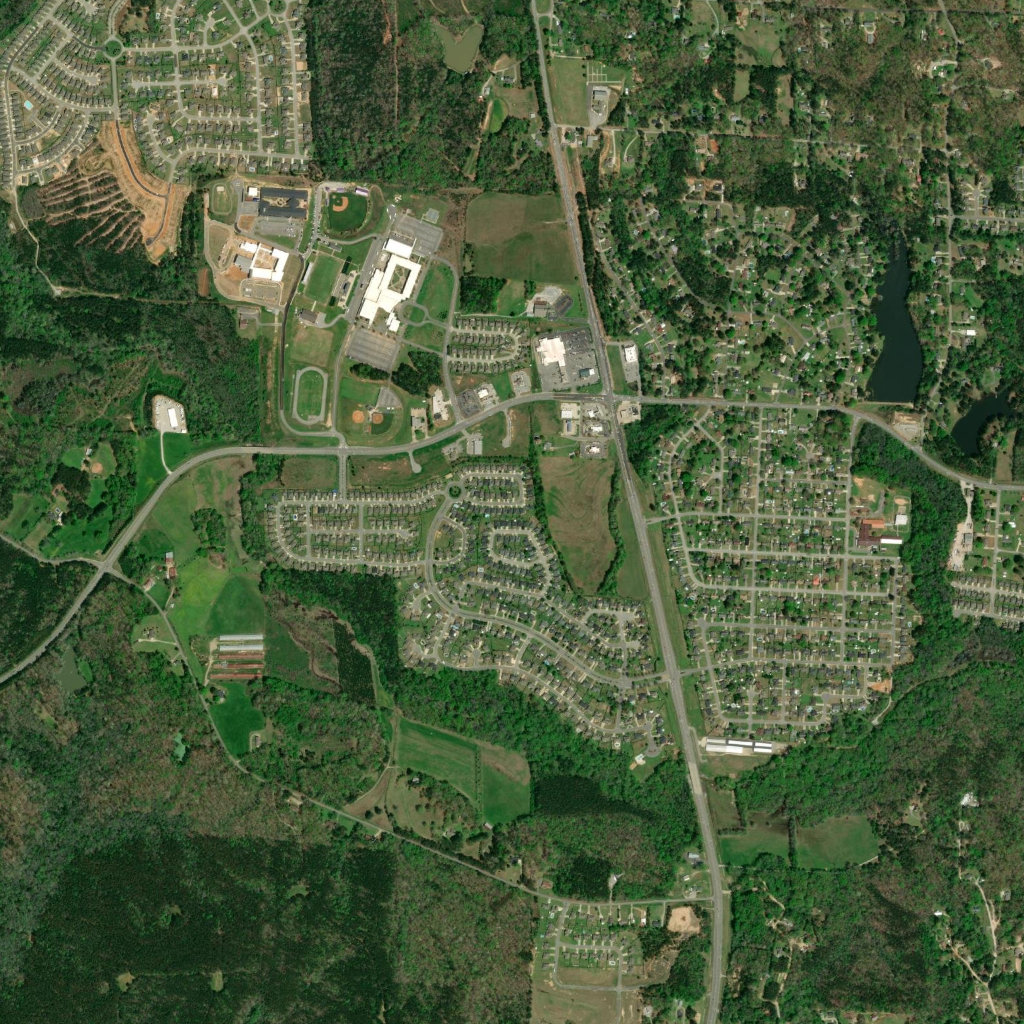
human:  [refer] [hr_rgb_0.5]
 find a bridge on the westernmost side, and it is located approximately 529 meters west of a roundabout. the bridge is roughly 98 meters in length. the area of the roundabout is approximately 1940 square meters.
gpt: <box>[[23, 43, 26, 44, 0]]</box>

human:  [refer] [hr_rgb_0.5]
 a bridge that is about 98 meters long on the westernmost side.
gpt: <box>[[23, 43, 26, 44, 0]]</box>